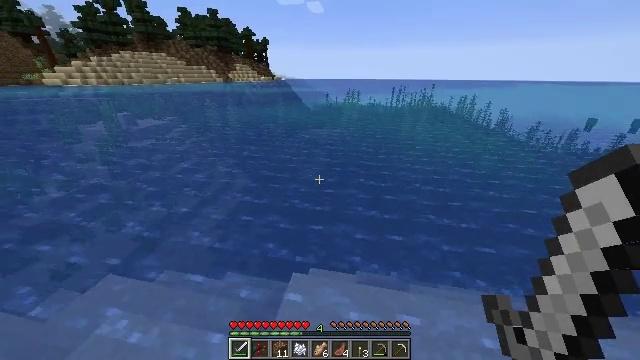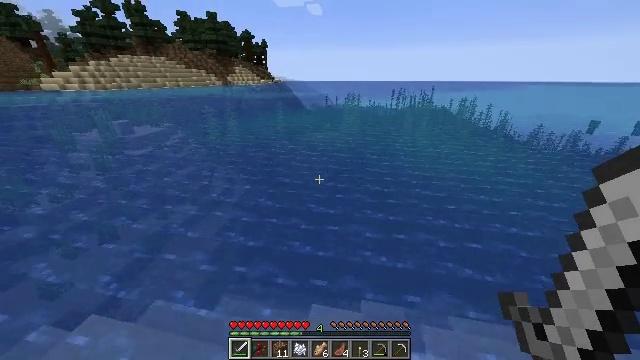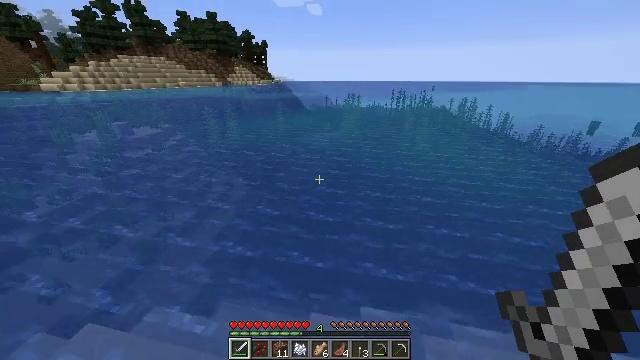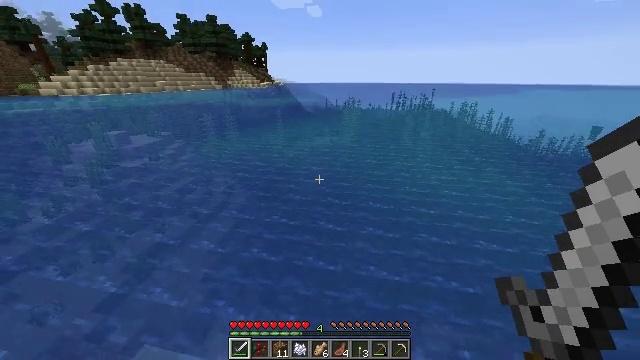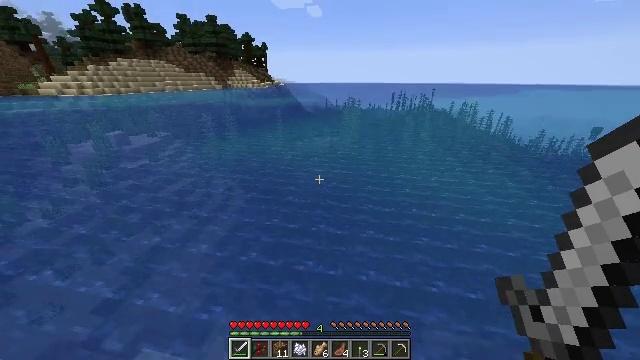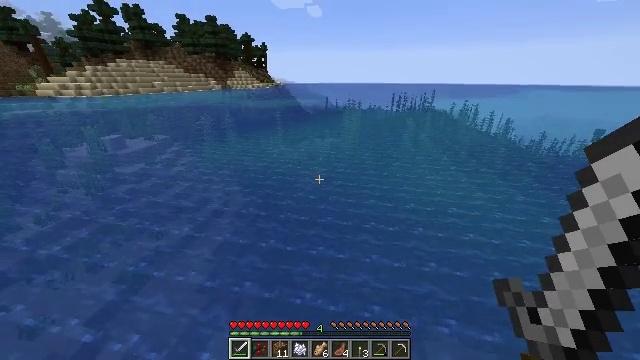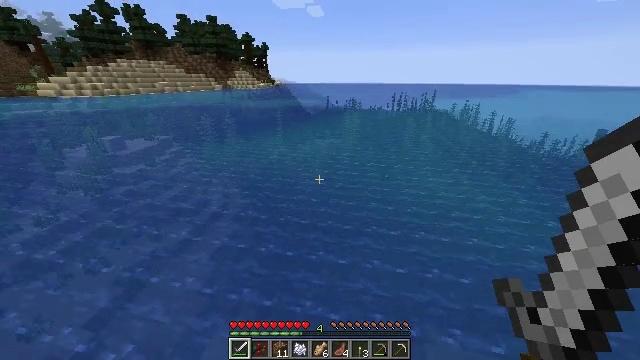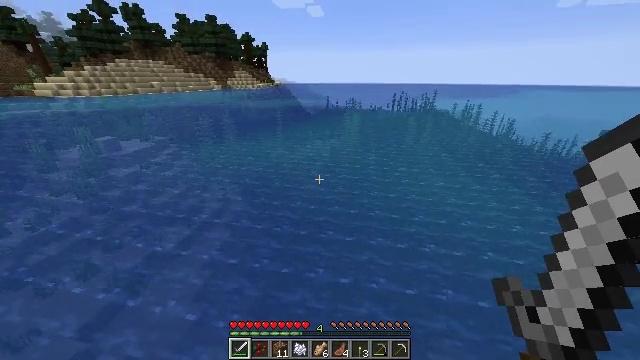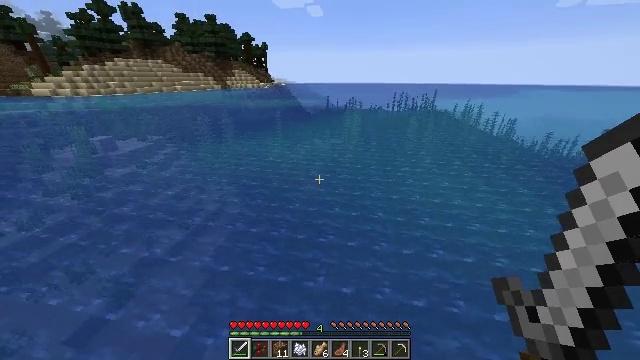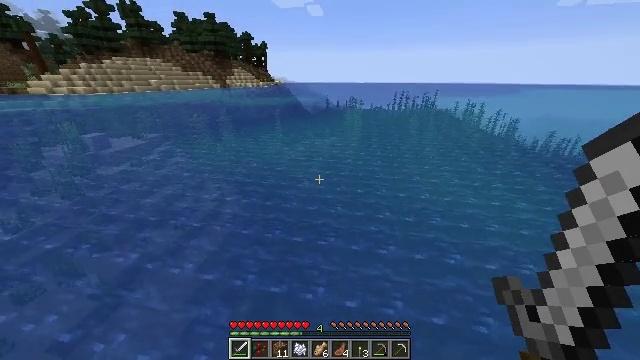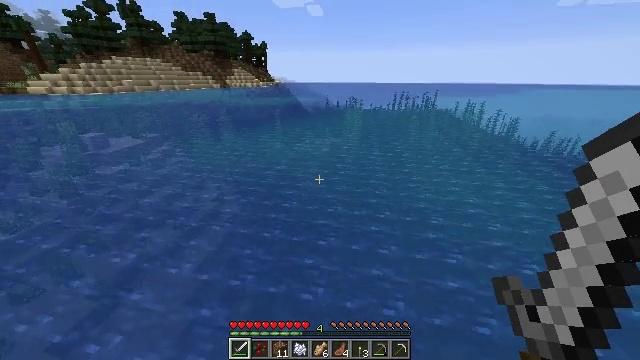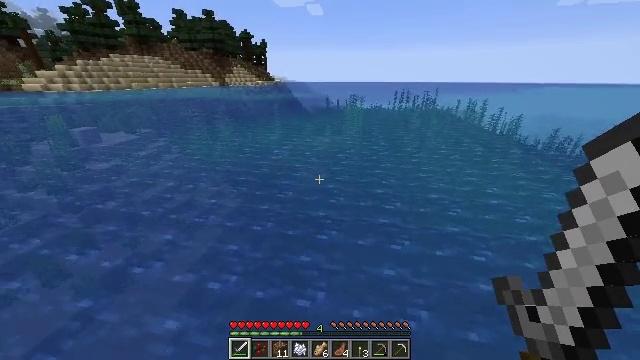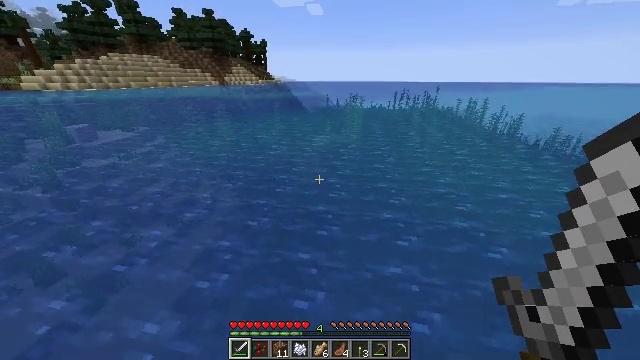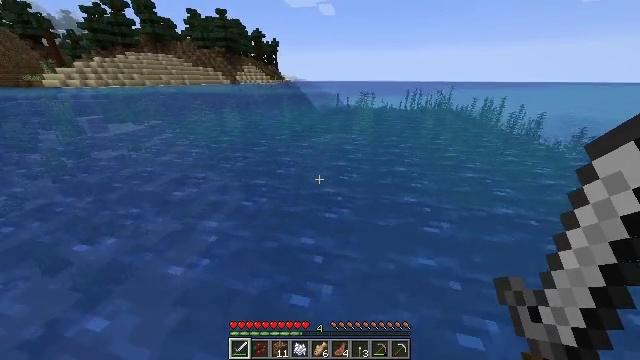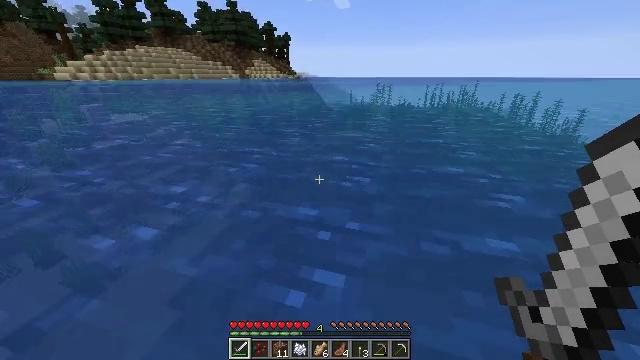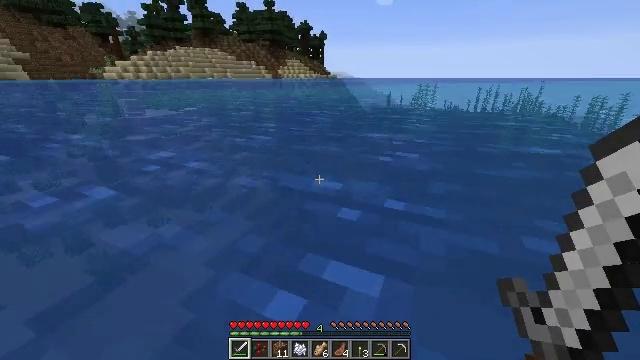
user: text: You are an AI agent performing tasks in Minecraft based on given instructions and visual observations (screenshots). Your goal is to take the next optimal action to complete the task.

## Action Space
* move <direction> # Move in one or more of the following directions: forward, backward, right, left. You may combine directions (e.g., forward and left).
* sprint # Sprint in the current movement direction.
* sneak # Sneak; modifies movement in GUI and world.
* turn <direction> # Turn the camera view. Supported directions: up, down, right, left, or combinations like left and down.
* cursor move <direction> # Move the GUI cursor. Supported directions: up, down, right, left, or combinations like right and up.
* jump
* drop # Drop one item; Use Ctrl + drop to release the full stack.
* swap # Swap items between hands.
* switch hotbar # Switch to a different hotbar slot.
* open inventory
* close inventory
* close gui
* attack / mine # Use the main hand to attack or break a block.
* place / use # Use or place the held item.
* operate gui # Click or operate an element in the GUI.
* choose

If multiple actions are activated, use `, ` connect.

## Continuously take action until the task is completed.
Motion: motion action
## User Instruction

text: Hunt fish.
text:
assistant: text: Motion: move forward, jump
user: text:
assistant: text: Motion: move forward, jump
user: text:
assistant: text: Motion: move forward, jump
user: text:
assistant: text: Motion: move forward, jump
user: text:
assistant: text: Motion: move forward, jump
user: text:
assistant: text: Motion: move forward, jump
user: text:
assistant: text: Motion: move forward, jump
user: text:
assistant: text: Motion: move forward, jump
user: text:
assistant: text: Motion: move forward, jump
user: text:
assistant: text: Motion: move forward, jump
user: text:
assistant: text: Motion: move forward, jump
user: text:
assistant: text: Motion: move forward, jump
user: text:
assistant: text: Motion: move forward, turn left, jump
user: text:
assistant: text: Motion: move forward, turn left, jump
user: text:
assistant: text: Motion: move forward, turn left and up
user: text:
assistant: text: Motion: move forward, turn left and up
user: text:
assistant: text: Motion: move forward, sprint, turn left and up
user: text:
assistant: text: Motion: move forward, sprint, turn left and up
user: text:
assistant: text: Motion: move forward, sprint, turn left
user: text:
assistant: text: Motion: move forward, sprint, turn left
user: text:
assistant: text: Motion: move forward, sprint
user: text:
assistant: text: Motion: move forward
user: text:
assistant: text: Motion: move forward
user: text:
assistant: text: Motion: move forward
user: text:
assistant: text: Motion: move forward
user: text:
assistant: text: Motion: move forward
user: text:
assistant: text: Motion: move forward
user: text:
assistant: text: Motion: move forward
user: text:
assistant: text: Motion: move forward, turn left
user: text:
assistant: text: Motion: move forward, turn left and up